Field crop: maize
Growth stage: 2
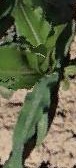
Species: maize